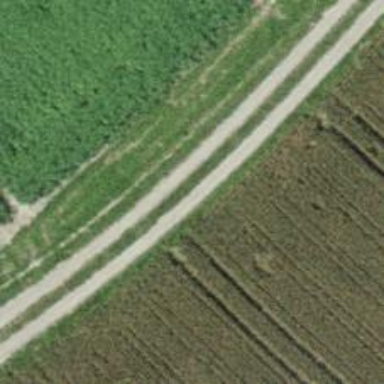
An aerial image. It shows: Compacted track road with grade1 tracktype.